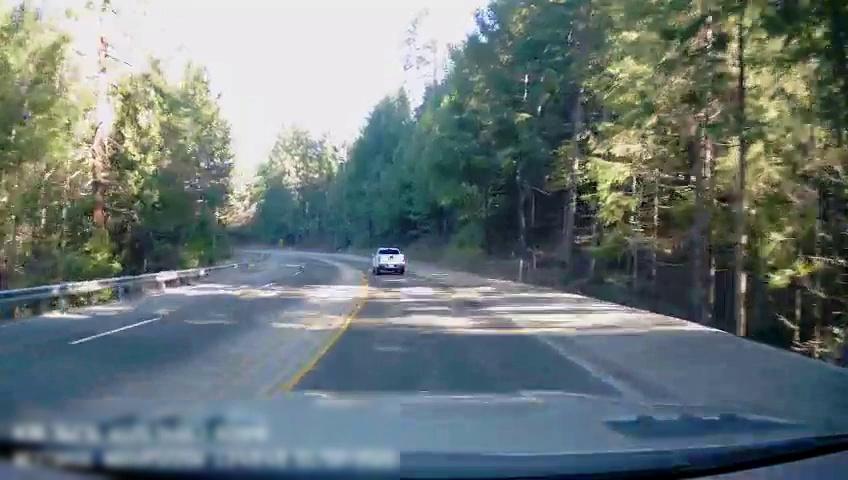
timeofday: Day
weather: Sunny
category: Drivable Space
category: Vehicles | Truck
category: Lanes | Alternate Lane
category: Lanes | Current Lane
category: Lanes | Current Lane
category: Lanes | Opposite Lane